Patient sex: M
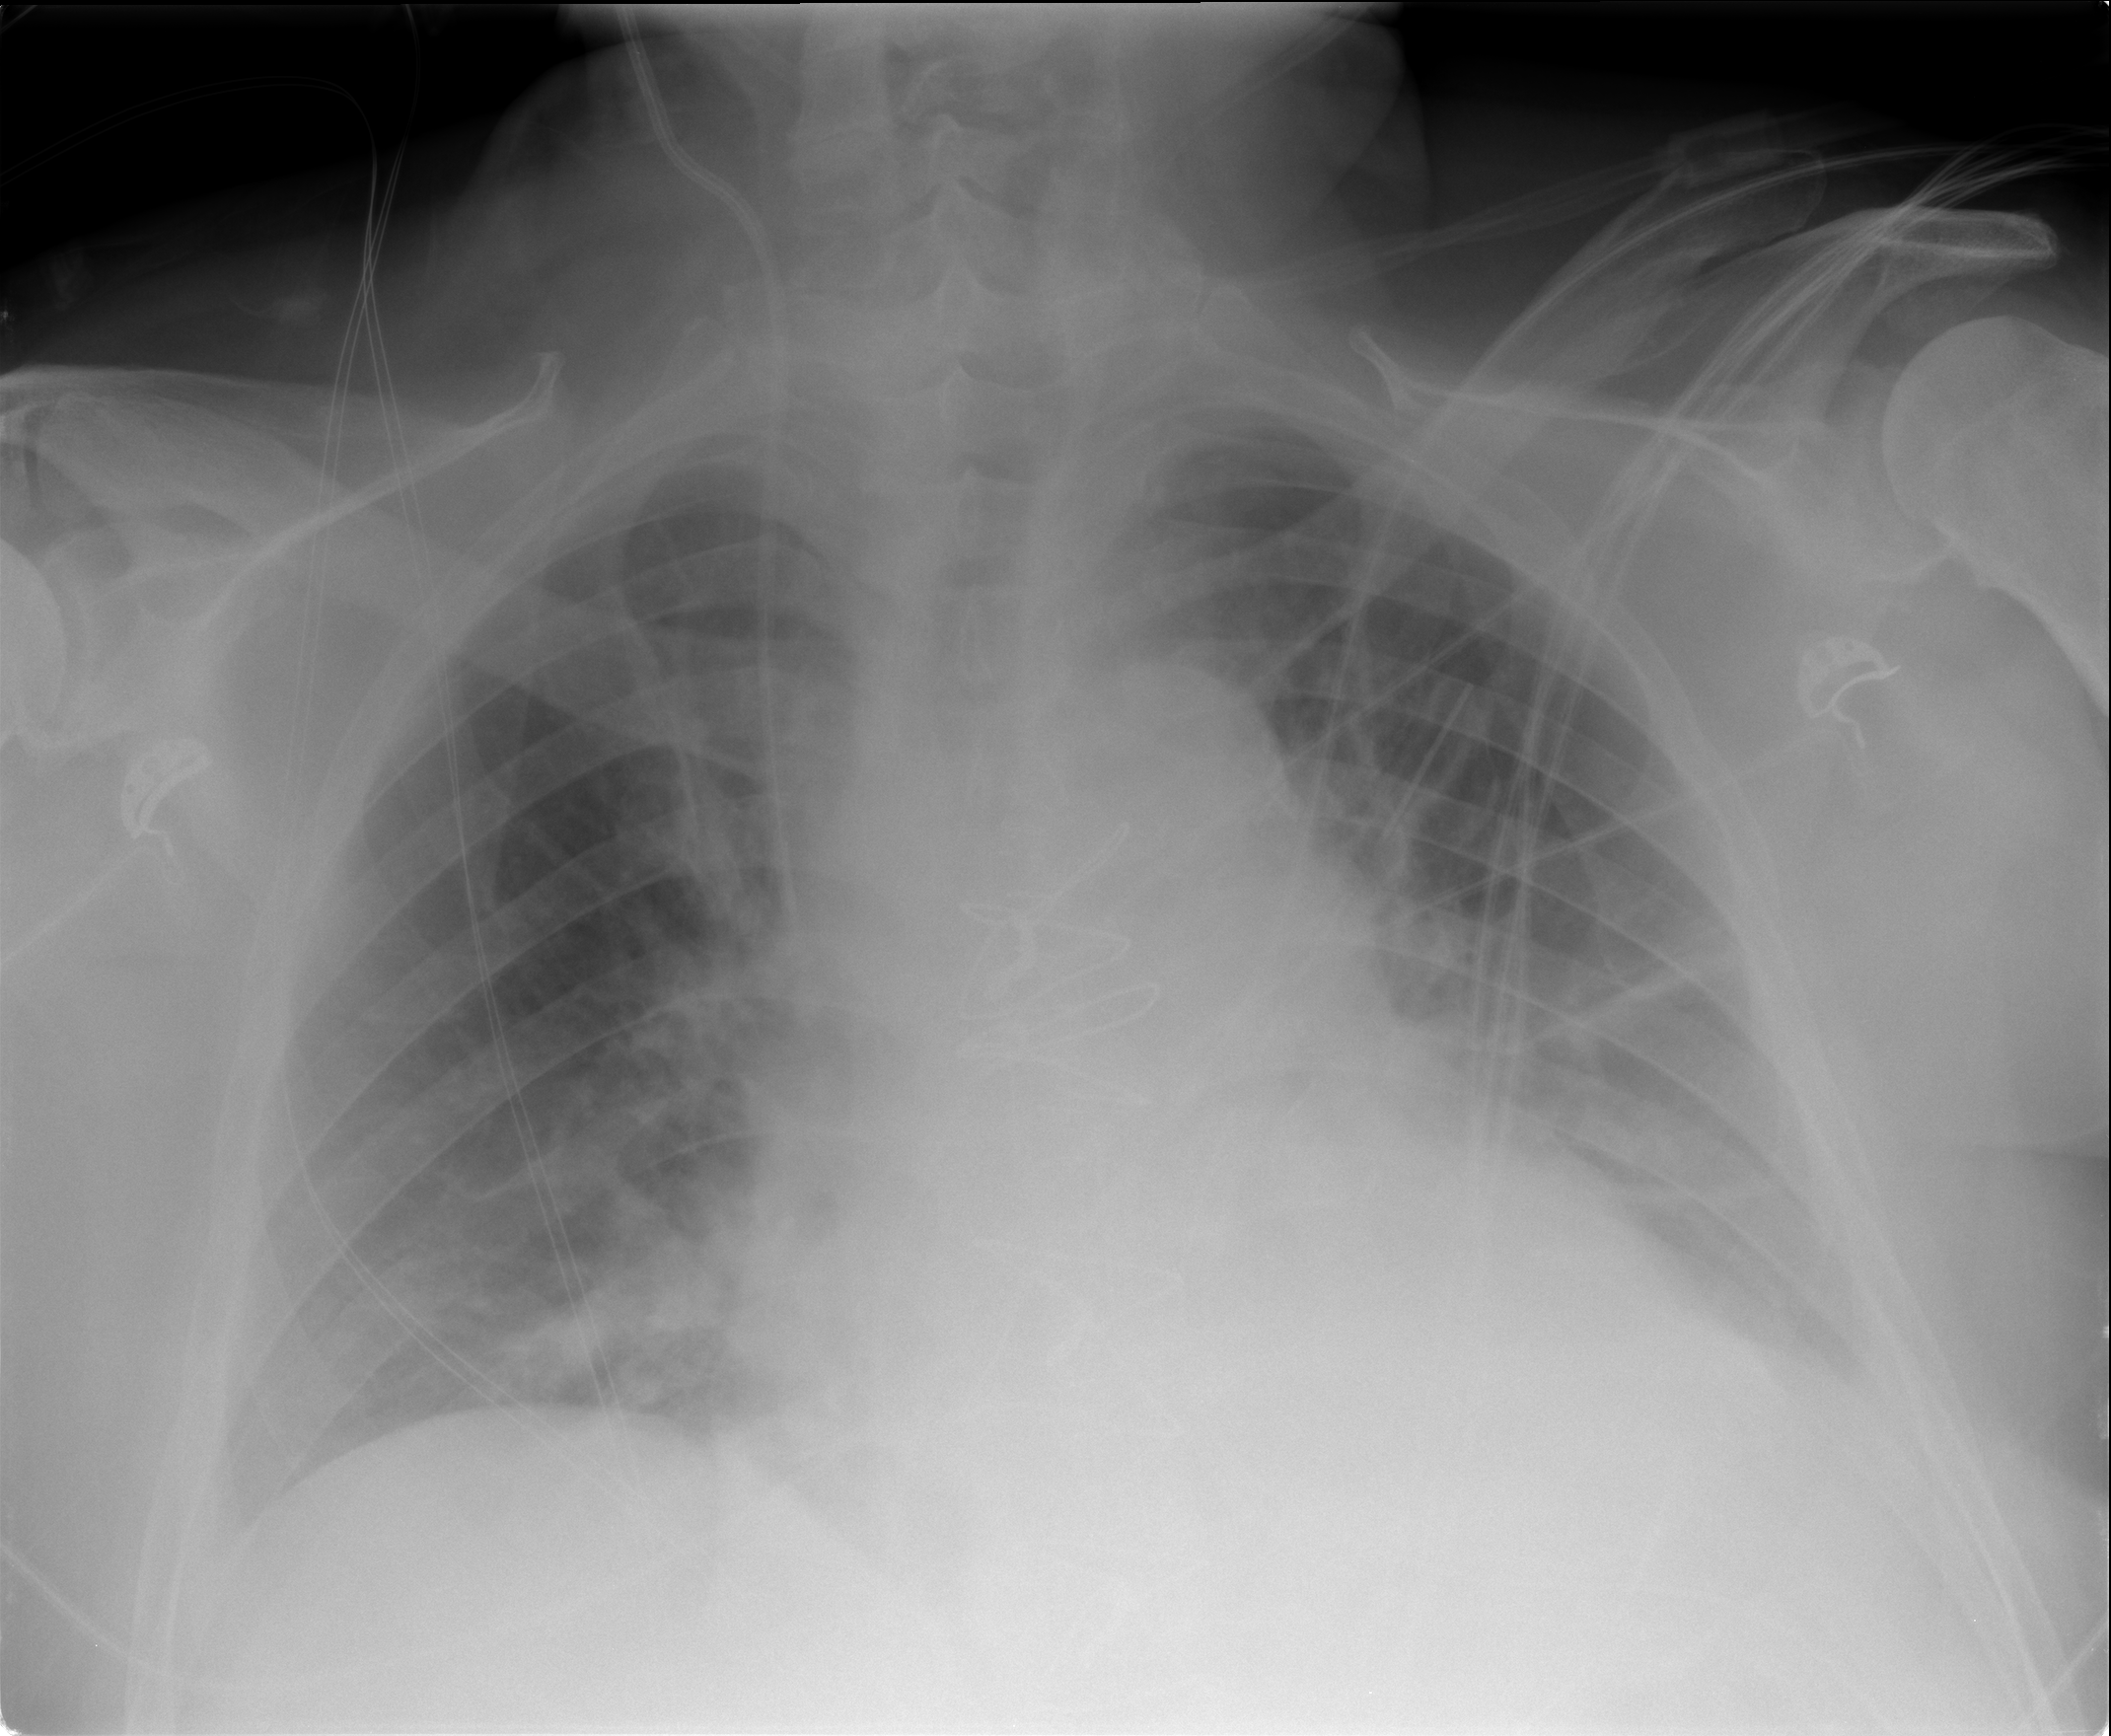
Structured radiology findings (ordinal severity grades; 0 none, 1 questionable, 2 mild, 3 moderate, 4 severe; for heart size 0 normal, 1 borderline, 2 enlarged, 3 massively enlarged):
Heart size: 2
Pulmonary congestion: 3
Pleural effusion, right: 0
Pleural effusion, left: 1
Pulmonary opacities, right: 1
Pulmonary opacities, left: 0
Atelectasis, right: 2
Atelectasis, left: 2